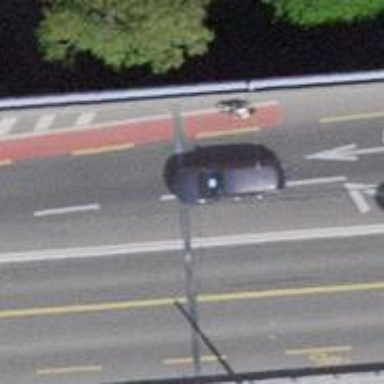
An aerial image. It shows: Secondary road with bridge. There is cycle lane and trolley wires overhead.